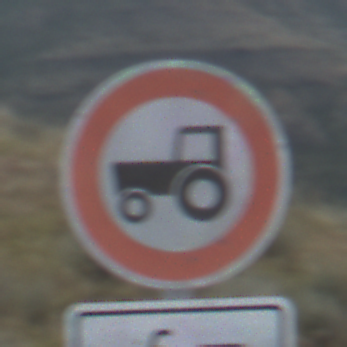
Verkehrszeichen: VerbotKraftfahrzeugeZuegeNichtSchneller25
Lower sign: EinspurigeFahrzeugeFrei2
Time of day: Midday
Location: Outdoor (Nature)
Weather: PartlyCloudy
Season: NotSpecified
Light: Natural